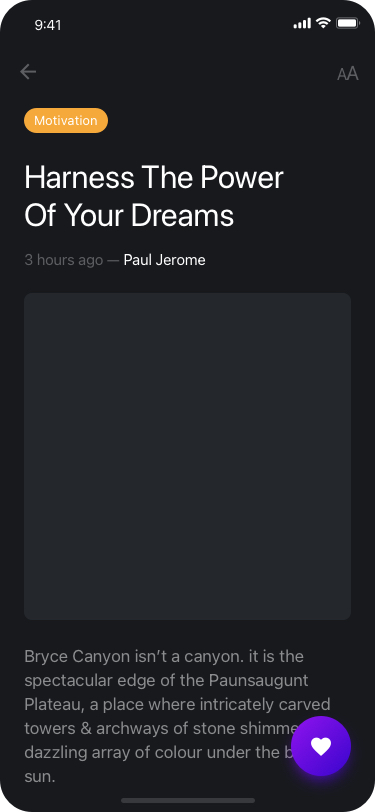
Text in this UI design:
Harness The Power
Of Your Dreams
3 hours ago — Paul Jerome
Motivation
Bryce Canyon isn’t a canyon. it is the spectacular edge of the Paunsaugunt Plateau, a place where intricately carved towers & archways of stone shimmer in a dazzling array of colour under the bright sun.
AA